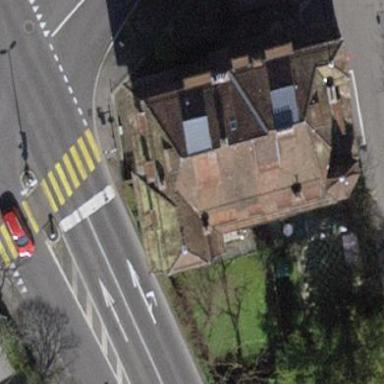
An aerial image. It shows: Apartment building with quadruple saltbox roof shape.